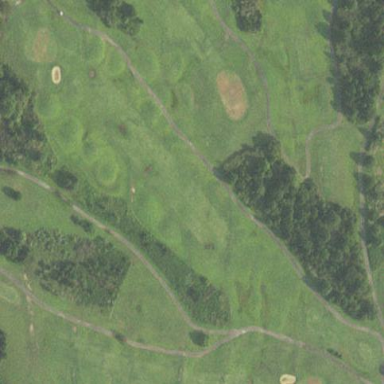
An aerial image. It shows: Rough area on grassy golf course.